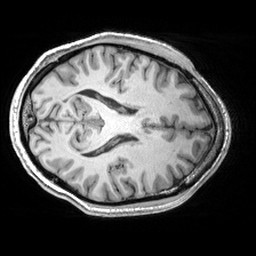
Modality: T1w
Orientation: axial
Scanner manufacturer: siemens
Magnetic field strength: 3 T
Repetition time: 2.53 s
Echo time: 0.00299 s